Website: apple
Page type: customer-info-address
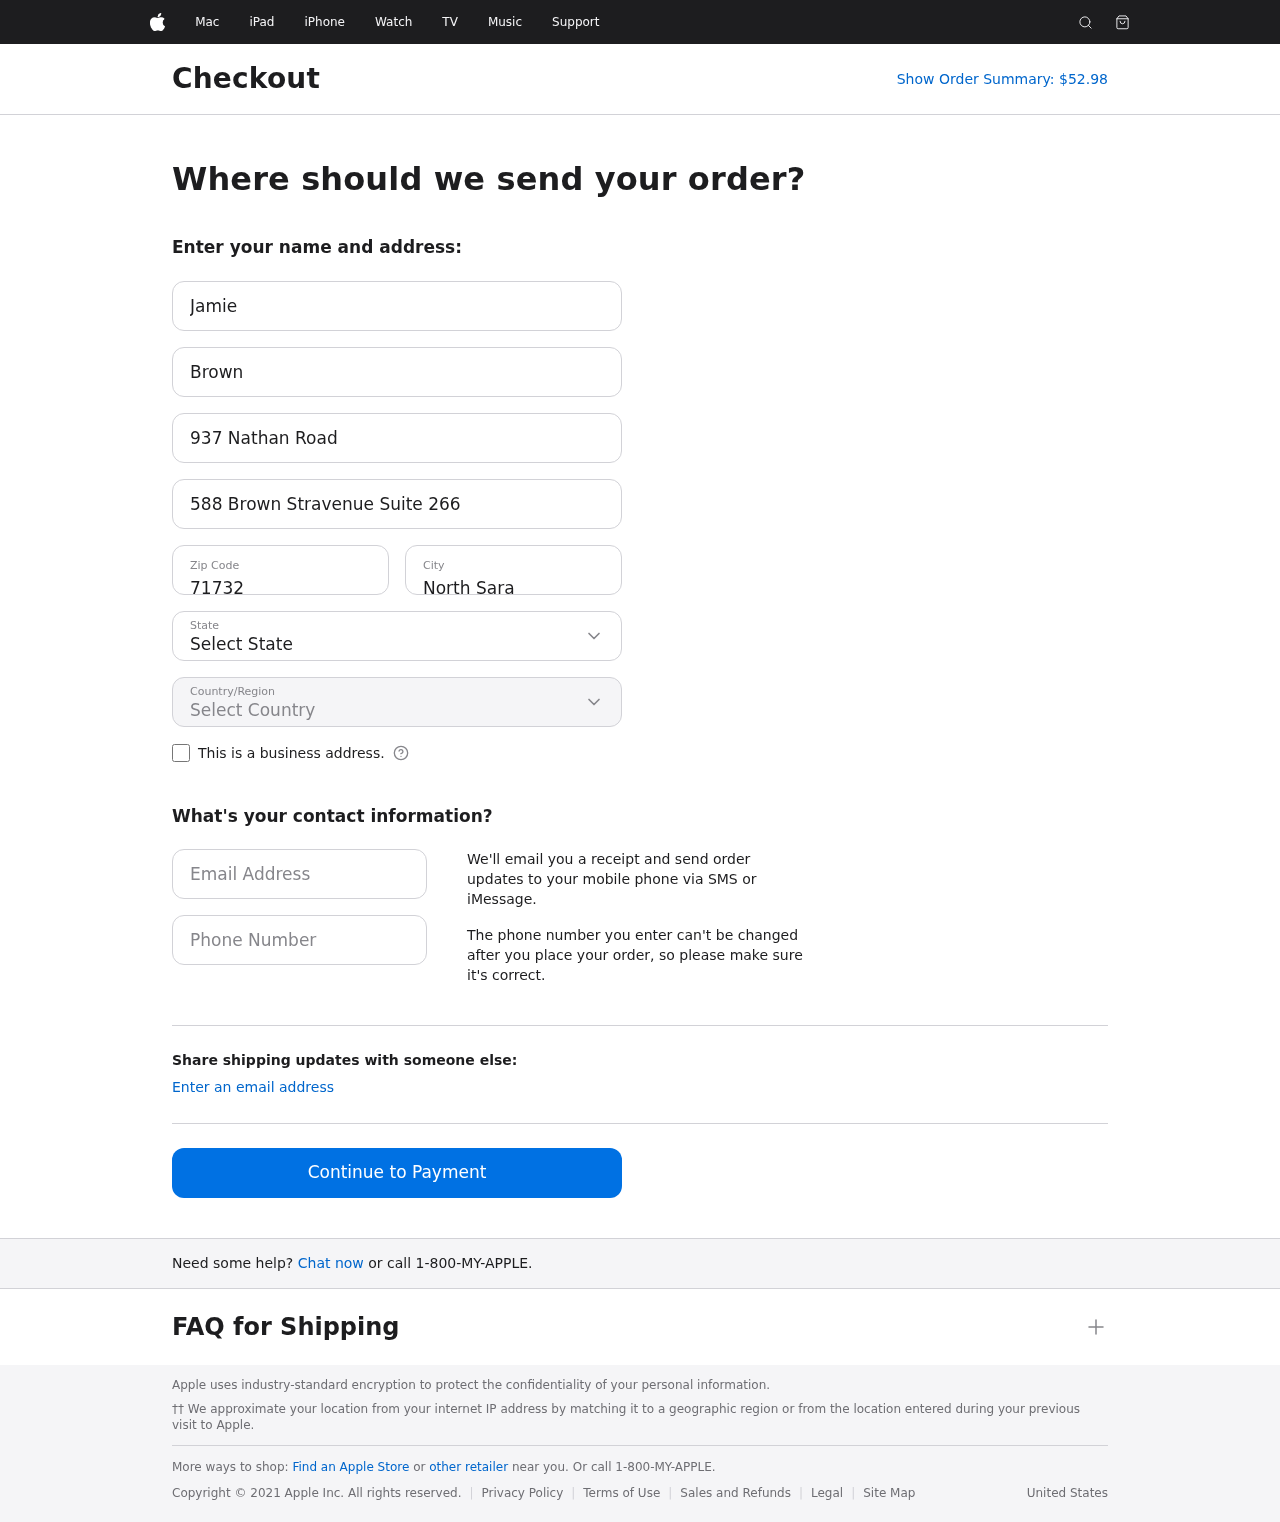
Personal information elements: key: PII_CITY
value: North Sara
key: PII_COUNTRY
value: United States
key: PII_EMAIL
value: jbrown@hotmail.com
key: PII_FIRSTNAME
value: Jamie
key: PII_LASTNAME
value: Brown
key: PII_PHONE
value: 6666980276
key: PII_POSTCODE
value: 71732
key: PII_STATE
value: MP
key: PII_STREET
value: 937 Nathan Road
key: PII_STREET2
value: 588 Brown Stravenue Suite 266
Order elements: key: ORDER_TOTAL
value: Show Order Summary: $52.98